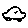
Label: car